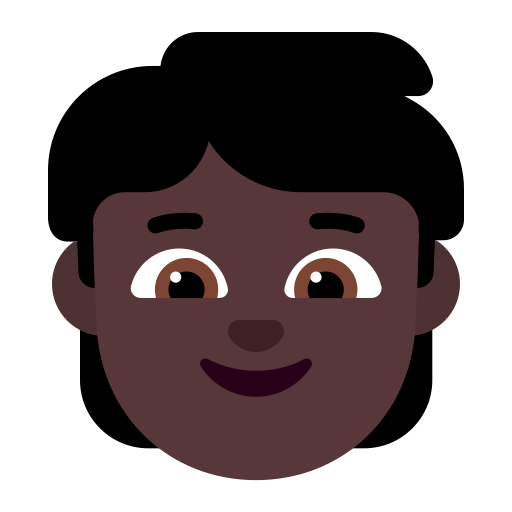
child flat dark